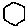
Label: hexagon